Interaction volume radius: 5 \u00c5
Interaction volume height: 15 \u00c5
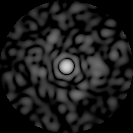
Disorder parameter: 0.8295